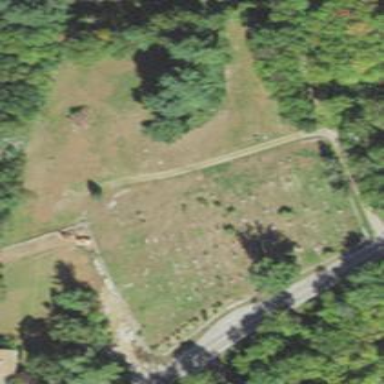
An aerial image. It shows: Cemetery.